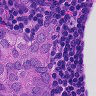
Metastatic tissue present: yes